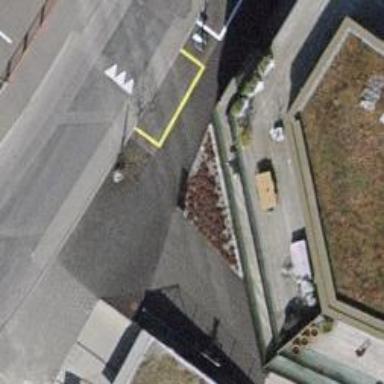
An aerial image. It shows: Asphalt sidewalk.